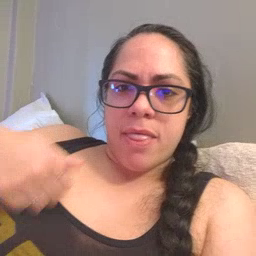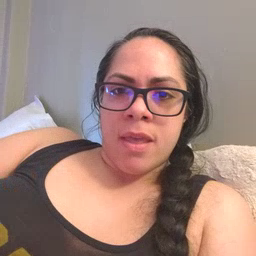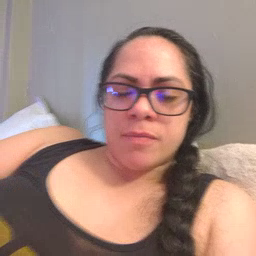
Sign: bath